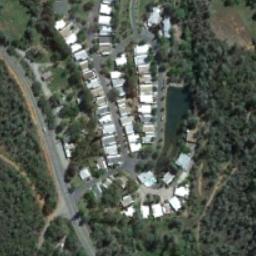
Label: mobile_home_park